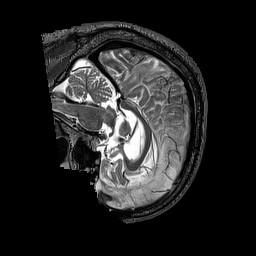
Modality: T2w
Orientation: sagittal
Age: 64
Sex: male
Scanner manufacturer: siemens
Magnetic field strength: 3 T
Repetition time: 3.2 s
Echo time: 0.567 s